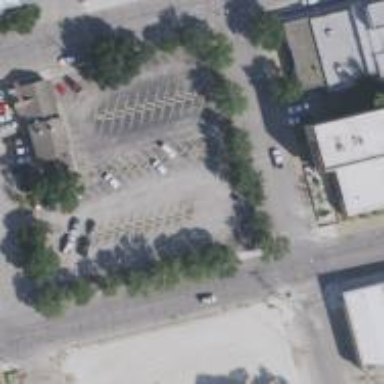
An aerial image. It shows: Parking space is available.